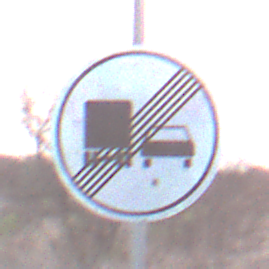
Verkehrszeichen: EndeUeberholverbotKraftfahrzeuge
Umgebung: Outdoor, Nature
Tageszeit: SunriseSunset
Wetter: Clear
Licht: Natural
Jahreszeit: NotSpecified
Kontrast: LowContrast